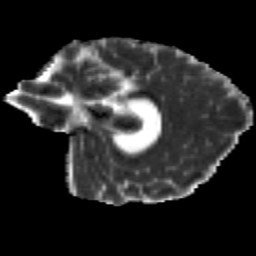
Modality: MD
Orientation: sagittal
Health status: healthy
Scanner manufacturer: siemens
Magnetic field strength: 3 T
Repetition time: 12 s
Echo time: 0.092 s